Question: My text in my 'switch' defined in a xml file won't to change it's color stay black as the activity background. I tried with the textcolor option without any success. Any ideas?

My xml file
'''
<LinearLayout xmlns:android="http://schemas.android.com/apk/res/android"
xmlns:tools="http://schemas.android.com/tools"
android:orientation="vertical"
android:layout_width="match_parent"
android:layout_height="match_parent"
android:background="#000000">
<LinearLayout
android:orientation="horizontal"
android:layout_width="match_parent"
android:layout_height="wrap_content">
<TextView
android:layout_width="wrap_content"
android:layout_height="wrap_content"
android:text="Hote : "
android:textColor="#FFFFFF"/>
<EditText
android:background="#40FFFFFF"
android:id="@+id/hostname"
android:layout_width="200px"
android:layout_height="wrap_content"
android:textColor="#FFFFFF"/>
</LinearLayout>
<LinearLayout
android:orientation="horizontal"
android:layout_width="match_parent"
android:layout_height="wrap_content">
<TextView
android:layout_width="wrap_content"
android:layout_height="wrap_content"
android:text="Utiliser Https : "
android:textColor="#FFFFFF"/>
<Switch
android:id="@+id/Switch"
android:layout_width="wrap_content"
android:layout_height="wrap_content"
android:textOn="on"
android:textOff="off"
android:textColor="#FFFFFF"
android:onClick="onToggleClicked"/>
</LinearLayout>
</LinearLayout>
'''
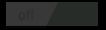
Answer: For a 'switch', add this to your 'styles.xml' file:
'''
<style name="x" parent="@android:style/TextAppearance.Small">
<item name="android:textColor">#33CCFF</item>
</style>
'''
Two options:
1. add this to your layout XML file: android:switchTextAppearance="@style/x"
2. add this to your Activity class after you've created an instance of your switch: switchInstance.setSwitchTextAppearance(getActivity(), R.style.x);
'styles.xml''Project Folder > res > values > styles.xml'